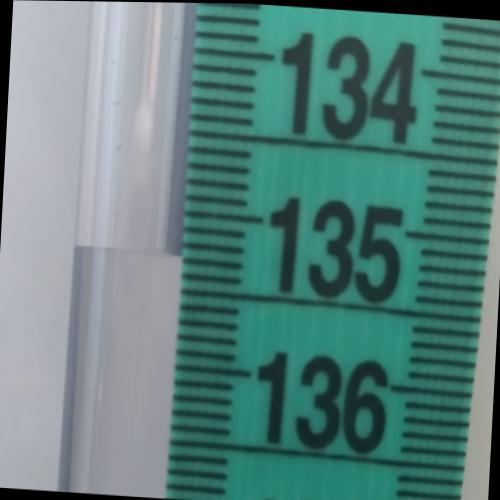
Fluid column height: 135.3 cm